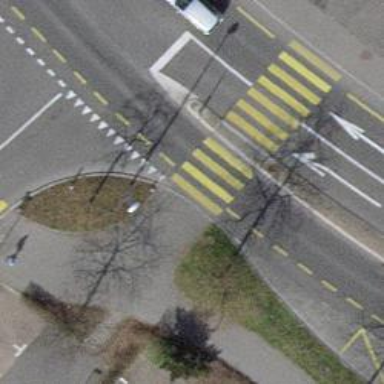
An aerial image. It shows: Zebra crossing with pedestrian island.